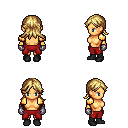
a pixel art fantasy rpg character, female body template, human, tanned skin, gold arm armor, red pants, blonde loose hair, metal gloves, black shoes, four views (front, back, left, right), 2x2 character sprite sheet, small pixel art, hard edges, no anti-aliasing